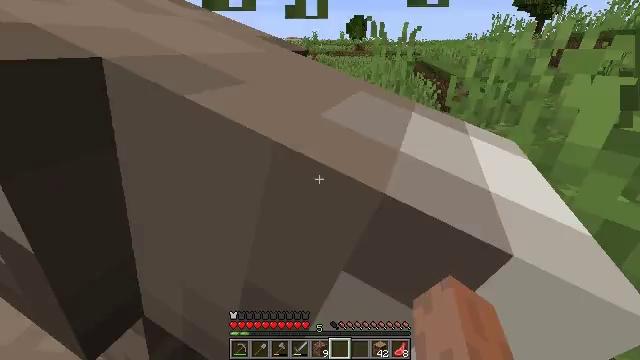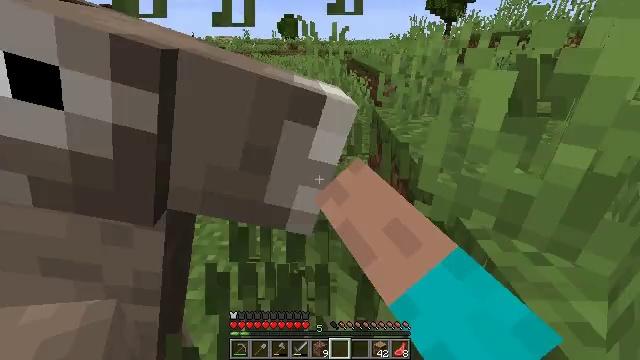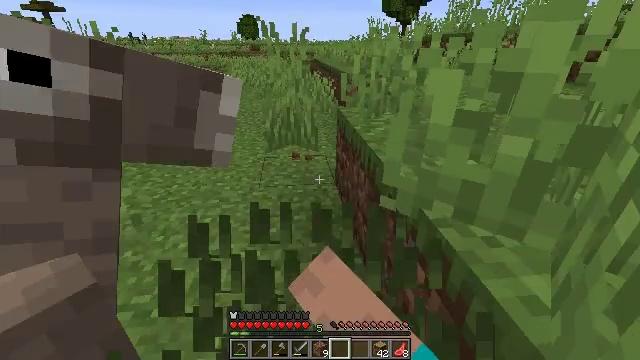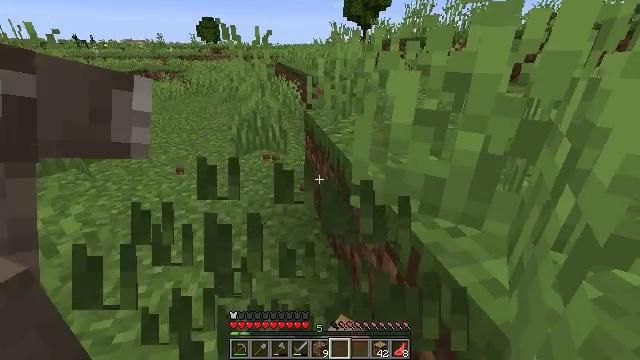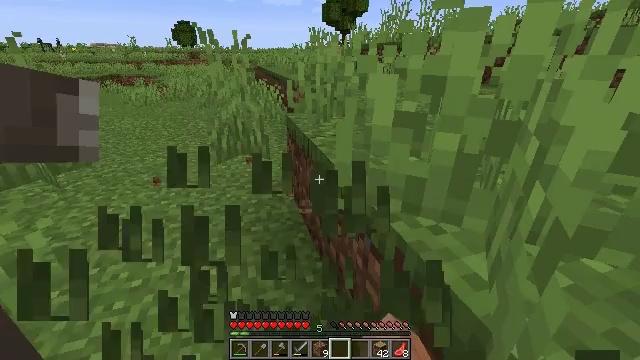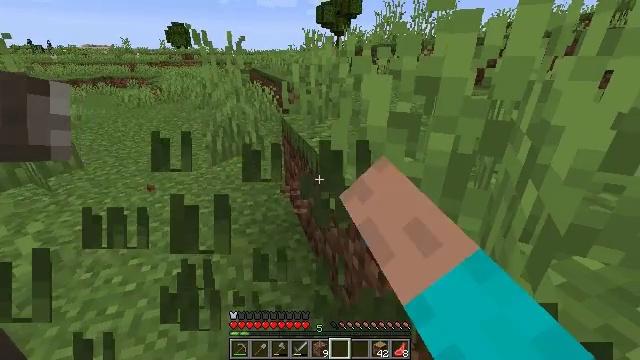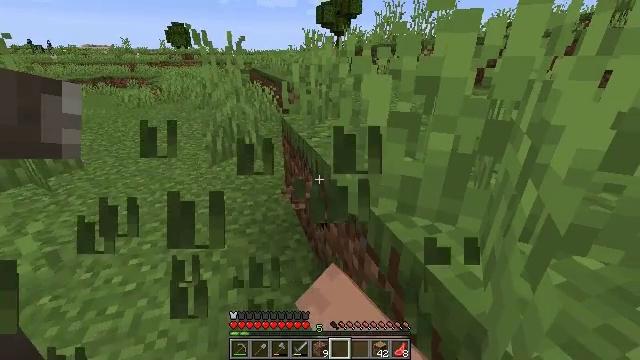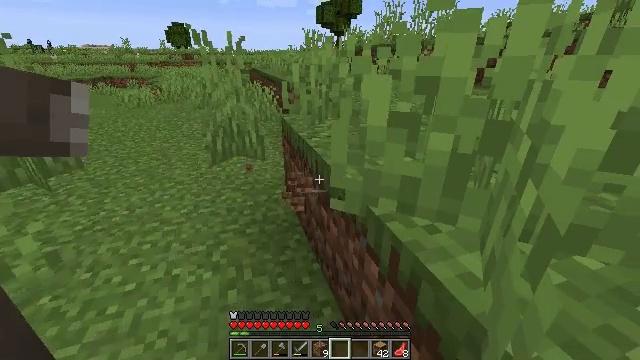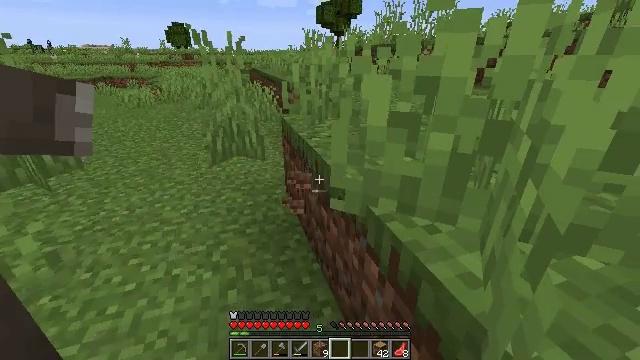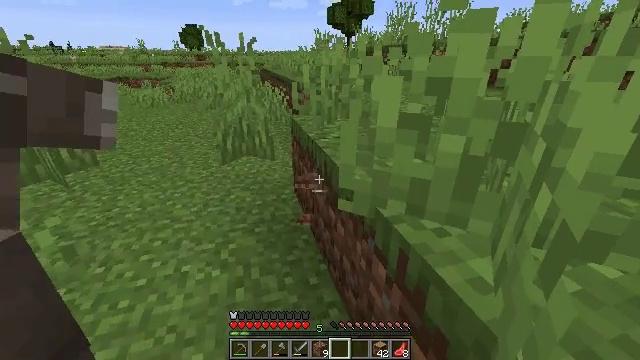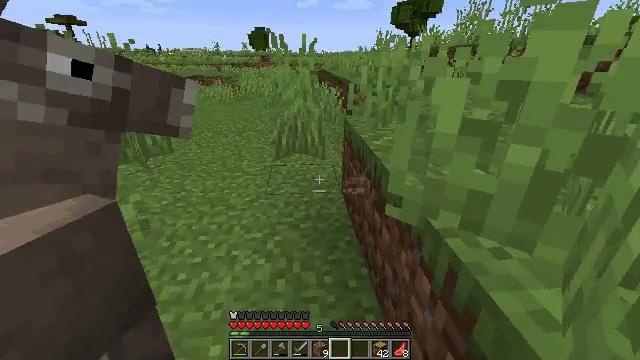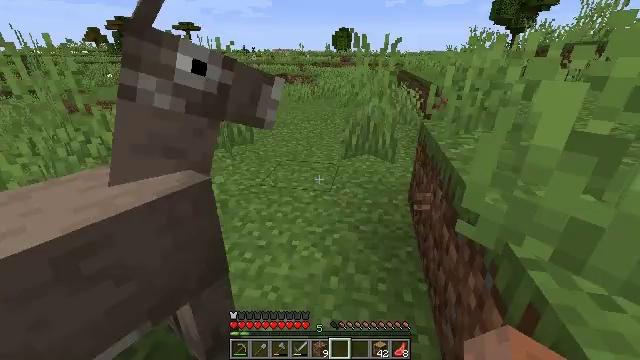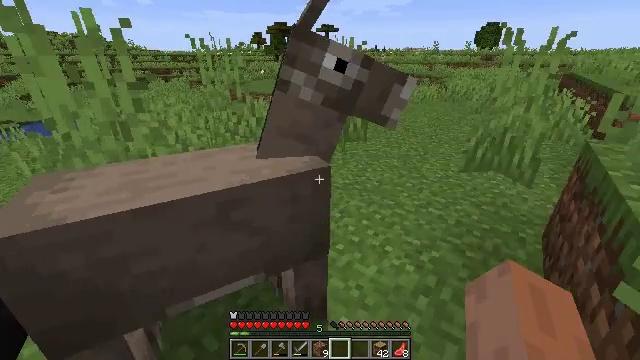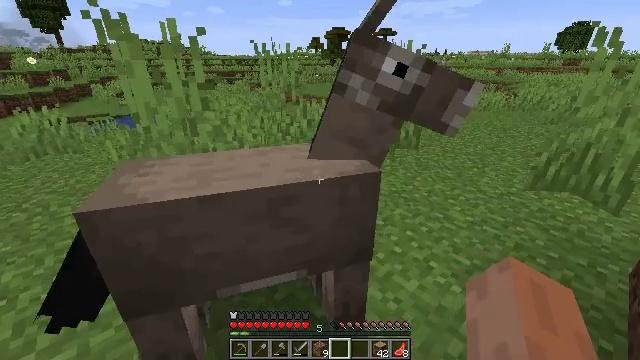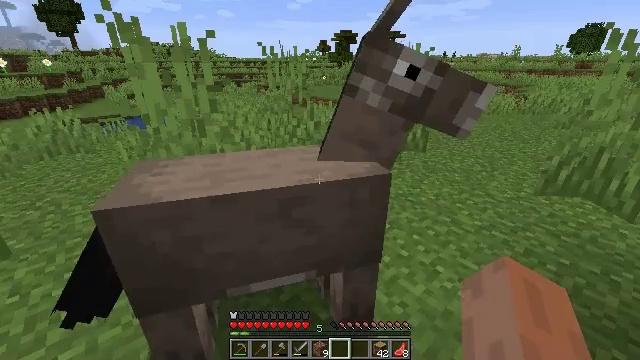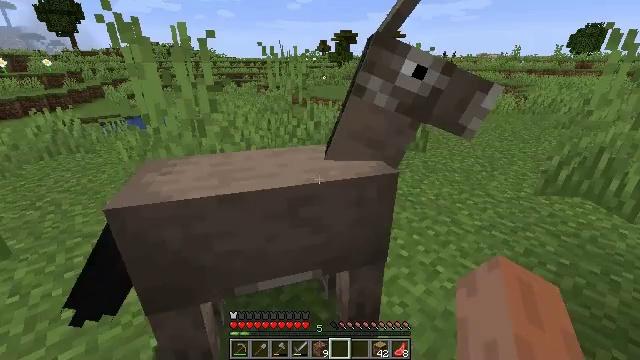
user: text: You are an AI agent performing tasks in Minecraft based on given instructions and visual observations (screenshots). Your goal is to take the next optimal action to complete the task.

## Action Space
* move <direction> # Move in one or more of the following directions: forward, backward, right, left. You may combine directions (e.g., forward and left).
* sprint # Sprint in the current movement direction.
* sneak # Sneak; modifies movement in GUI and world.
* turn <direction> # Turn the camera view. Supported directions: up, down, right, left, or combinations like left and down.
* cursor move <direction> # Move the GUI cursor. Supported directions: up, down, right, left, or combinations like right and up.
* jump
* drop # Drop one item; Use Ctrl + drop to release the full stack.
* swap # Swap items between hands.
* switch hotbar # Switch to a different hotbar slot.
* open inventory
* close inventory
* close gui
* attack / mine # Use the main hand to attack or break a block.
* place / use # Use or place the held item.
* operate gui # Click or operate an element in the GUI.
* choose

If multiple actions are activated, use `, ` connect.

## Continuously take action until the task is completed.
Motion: motion action
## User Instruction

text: Dig out coarse dirt.
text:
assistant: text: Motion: turn right, attack / mine
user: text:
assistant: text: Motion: turn right, attack / mine
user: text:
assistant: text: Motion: turn right, attack / mine
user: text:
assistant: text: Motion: turn right, attack / mine
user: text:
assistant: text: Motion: turn right, attack / mine
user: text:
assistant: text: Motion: attack / mine
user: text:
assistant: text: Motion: no_op
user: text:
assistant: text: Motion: no_op
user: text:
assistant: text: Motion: turn left
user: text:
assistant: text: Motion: turn left
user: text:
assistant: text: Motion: turn left
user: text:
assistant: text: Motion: turn left
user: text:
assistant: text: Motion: turn left
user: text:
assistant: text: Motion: turn left
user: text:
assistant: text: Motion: no_op
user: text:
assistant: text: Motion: no_op
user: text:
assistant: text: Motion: use / place
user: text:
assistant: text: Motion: use / place
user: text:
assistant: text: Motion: use / place
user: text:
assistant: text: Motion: use / place
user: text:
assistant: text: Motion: no_op
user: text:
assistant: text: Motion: no_op
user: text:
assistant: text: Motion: no_op
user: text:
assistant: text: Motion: no_op
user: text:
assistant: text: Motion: turn right
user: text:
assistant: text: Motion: turn right
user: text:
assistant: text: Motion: no_op
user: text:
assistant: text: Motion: no_op
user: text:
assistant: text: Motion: no_op
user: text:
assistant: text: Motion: no_op